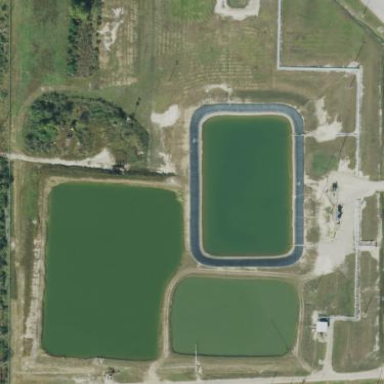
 creating natural and serene environment."